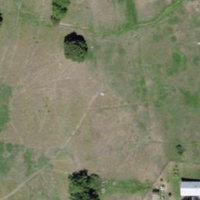
EUNIS habitat code: 24
Species observed at this site:
Castanea sativa